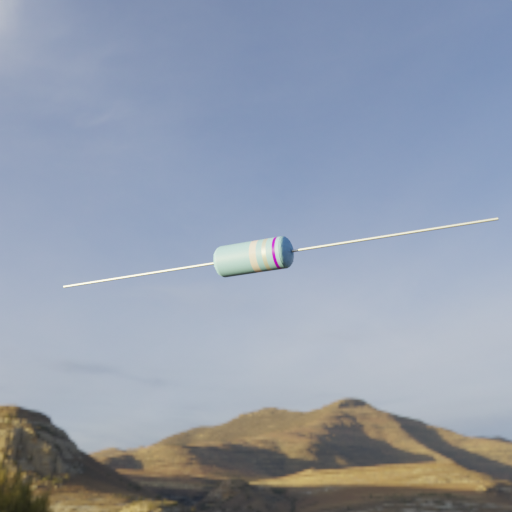
Resistor colour bands (in order): silver, silver, violet